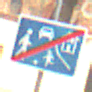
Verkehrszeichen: EndeVerkehrsberuhigterBereich
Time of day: Midday
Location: Outdoor (Suburban)
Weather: PartlyCloudy
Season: NotSpecified
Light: Natural